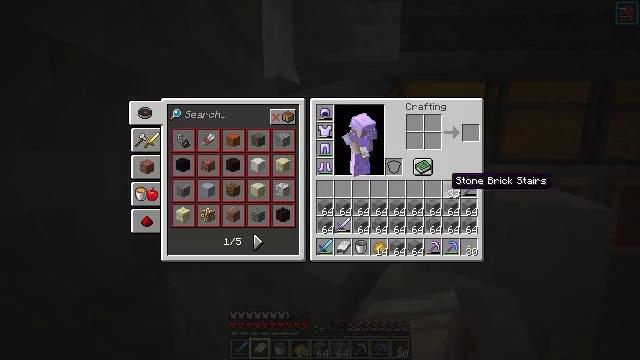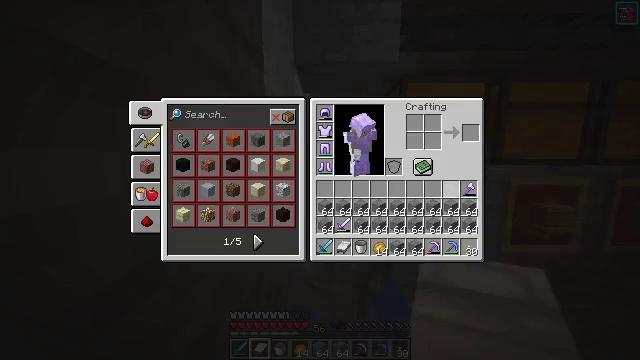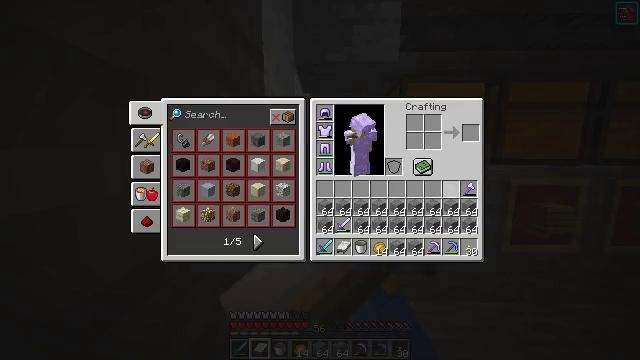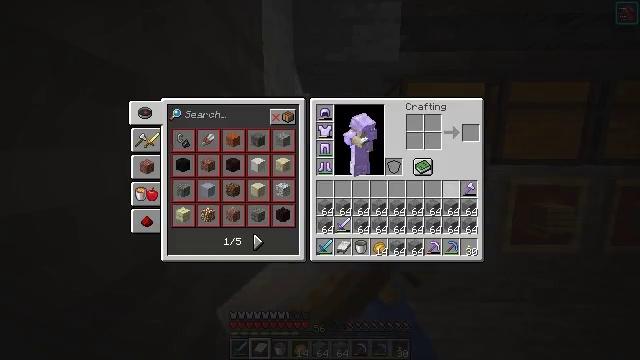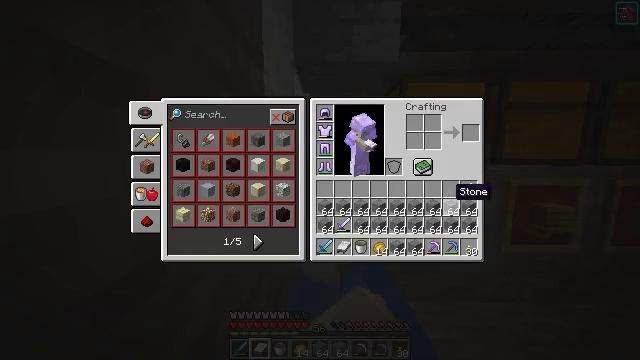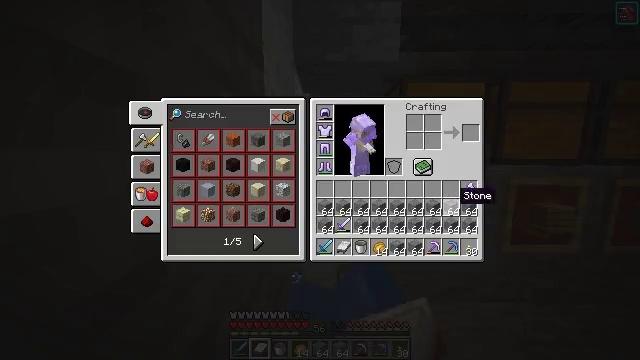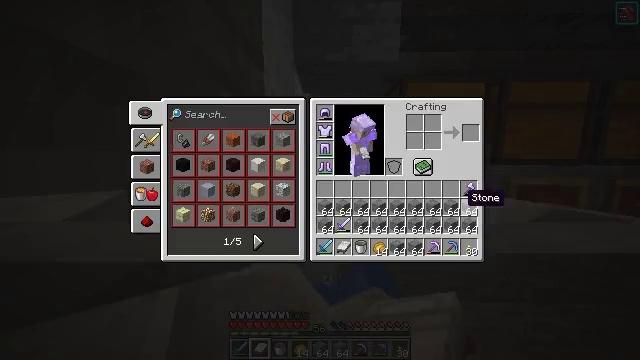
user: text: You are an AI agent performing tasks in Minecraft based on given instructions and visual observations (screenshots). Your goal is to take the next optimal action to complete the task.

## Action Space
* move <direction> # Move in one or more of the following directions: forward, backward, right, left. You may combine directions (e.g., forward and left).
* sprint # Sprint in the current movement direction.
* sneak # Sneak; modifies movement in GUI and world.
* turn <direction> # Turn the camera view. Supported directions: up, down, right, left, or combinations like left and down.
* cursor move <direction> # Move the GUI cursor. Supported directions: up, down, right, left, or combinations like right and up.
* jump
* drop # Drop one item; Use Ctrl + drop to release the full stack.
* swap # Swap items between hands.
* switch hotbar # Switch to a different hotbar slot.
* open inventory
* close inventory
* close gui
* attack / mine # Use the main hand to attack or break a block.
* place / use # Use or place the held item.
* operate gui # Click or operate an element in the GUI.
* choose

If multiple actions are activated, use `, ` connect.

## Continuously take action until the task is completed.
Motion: motion action
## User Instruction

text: Drop stone brick stairs.
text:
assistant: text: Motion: sprint, drop, open gui
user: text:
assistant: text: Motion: sprint, drop
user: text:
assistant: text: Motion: sprint, drop
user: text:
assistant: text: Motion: sprint, cursor move down
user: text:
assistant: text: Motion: sprint
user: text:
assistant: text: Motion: sprint, cursor move right
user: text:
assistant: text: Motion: sprint